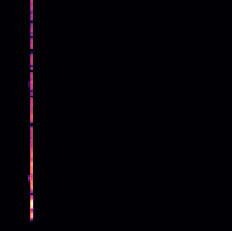
Sound class: Helicopter